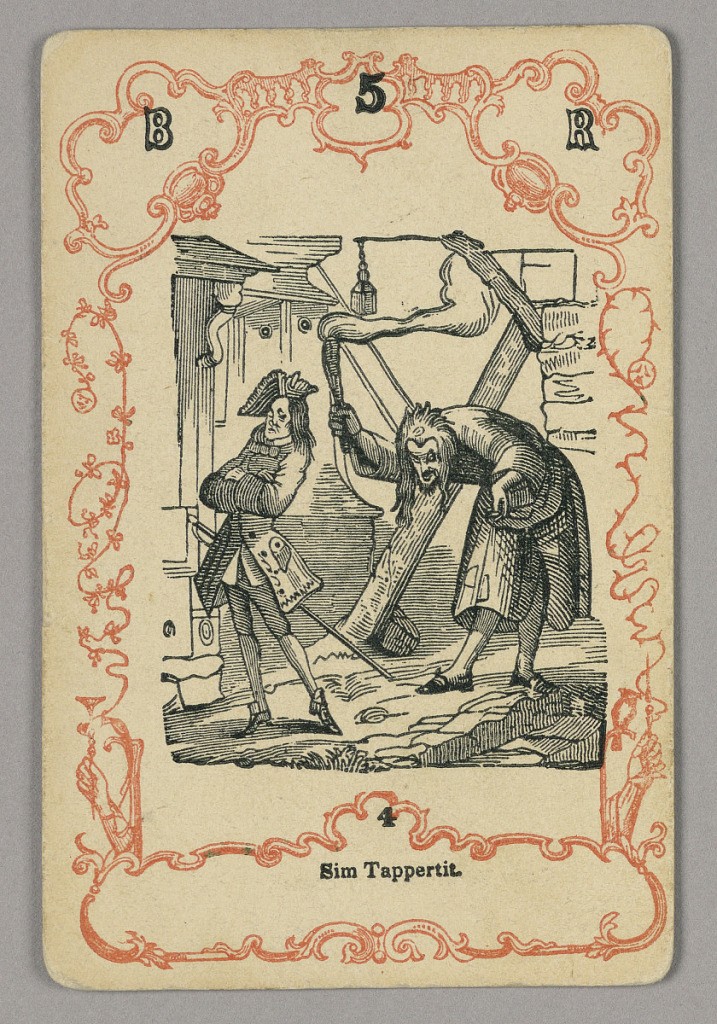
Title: Playing card
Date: ca. 1855
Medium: Red and black ink, paper
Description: Six sets, numbered consecutively, of four cards each, printed with characters and scenes from Charles Dickens' novels, set in neo-rococo framework. Card numbered at top: B 5 R; below central image: 4.